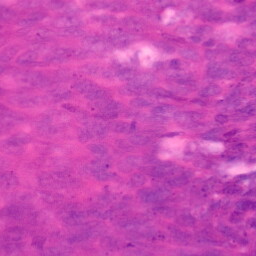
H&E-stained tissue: Colon